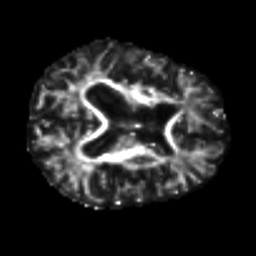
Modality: FA
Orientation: axial
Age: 70
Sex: female
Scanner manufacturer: siemens
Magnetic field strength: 3 T
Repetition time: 7.3 s
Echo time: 0.087 s